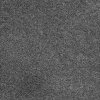
Atmospheric dust classification: dusty